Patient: sex M, age 51
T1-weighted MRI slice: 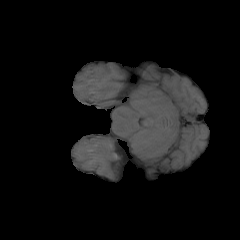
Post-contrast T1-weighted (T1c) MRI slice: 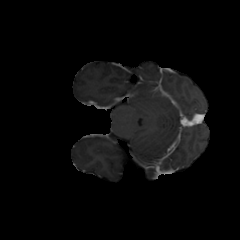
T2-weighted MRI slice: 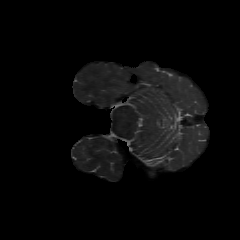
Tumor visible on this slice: no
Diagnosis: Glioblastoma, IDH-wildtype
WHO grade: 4